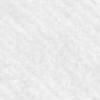
Label: no_change